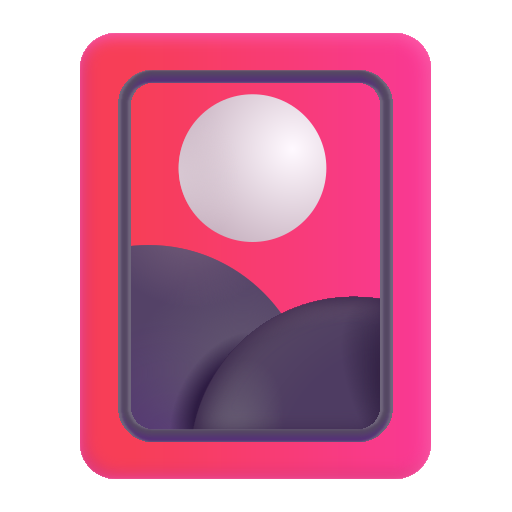
flower playing cards color